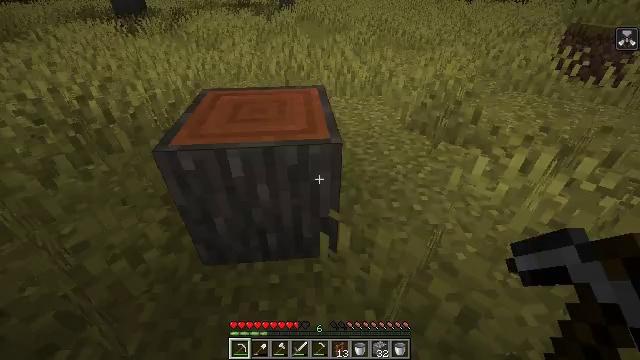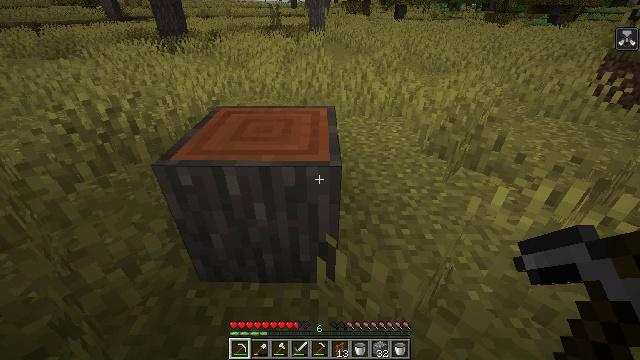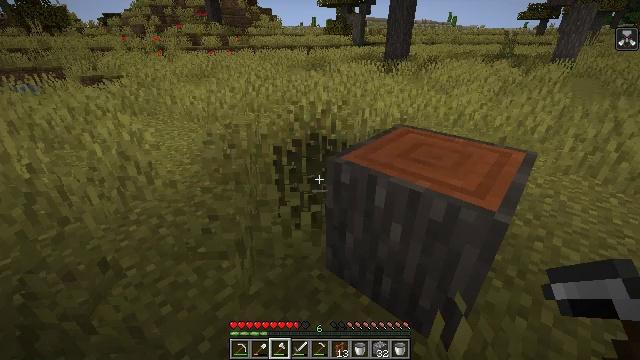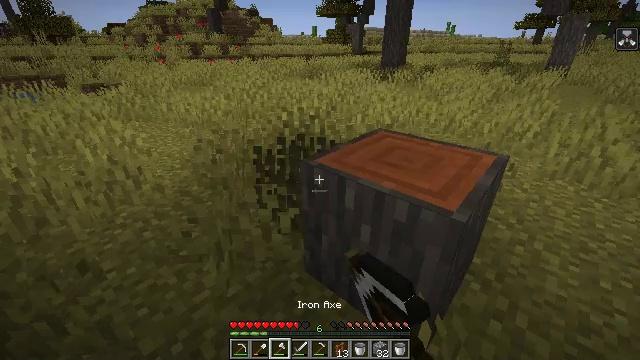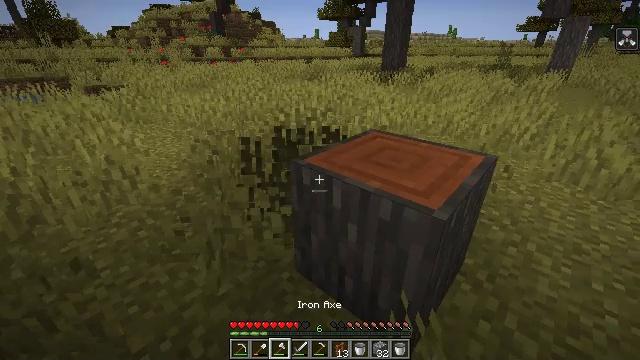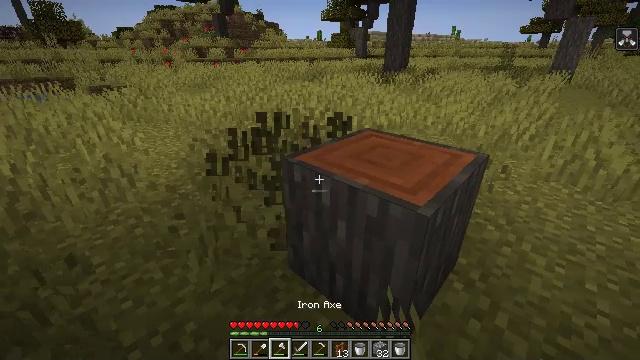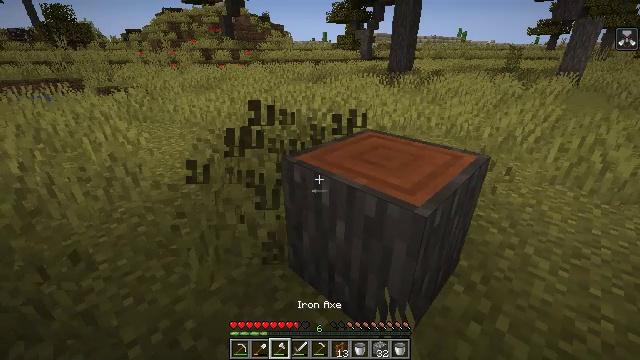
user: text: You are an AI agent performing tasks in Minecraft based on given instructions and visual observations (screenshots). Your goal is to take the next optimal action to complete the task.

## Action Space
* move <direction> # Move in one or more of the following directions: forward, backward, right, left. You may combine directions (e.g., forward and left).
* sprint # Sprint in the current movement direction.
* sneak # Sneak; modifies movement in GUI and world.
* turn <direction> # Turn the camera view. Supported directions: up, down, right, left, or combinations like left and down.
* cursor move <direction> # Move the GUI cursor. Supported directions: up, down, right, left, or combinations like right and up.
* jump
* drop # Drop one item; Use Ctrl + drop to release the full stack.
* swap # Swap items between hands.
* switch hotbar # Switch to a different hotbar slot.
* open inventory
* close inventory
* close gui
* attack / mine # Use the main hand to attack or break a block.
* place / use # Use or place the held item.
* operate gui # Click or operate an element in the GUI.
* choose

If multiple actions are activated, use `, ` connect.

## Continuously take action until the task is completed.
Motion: motion action
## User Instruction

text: Gather grass on the ground.
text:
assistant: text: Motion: move right
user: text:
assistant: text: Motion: move right, turn left and up, attack / mine, switch to hotbar 3
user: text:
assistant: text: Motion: turn up, switch to hotbar 3
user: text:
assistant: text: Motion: no_op
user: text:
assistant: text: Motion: no_op
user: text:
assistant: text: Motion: turn left, attack / mine
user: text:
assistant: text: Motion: attack / mine